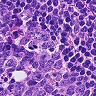
Metastatic tissue present: no